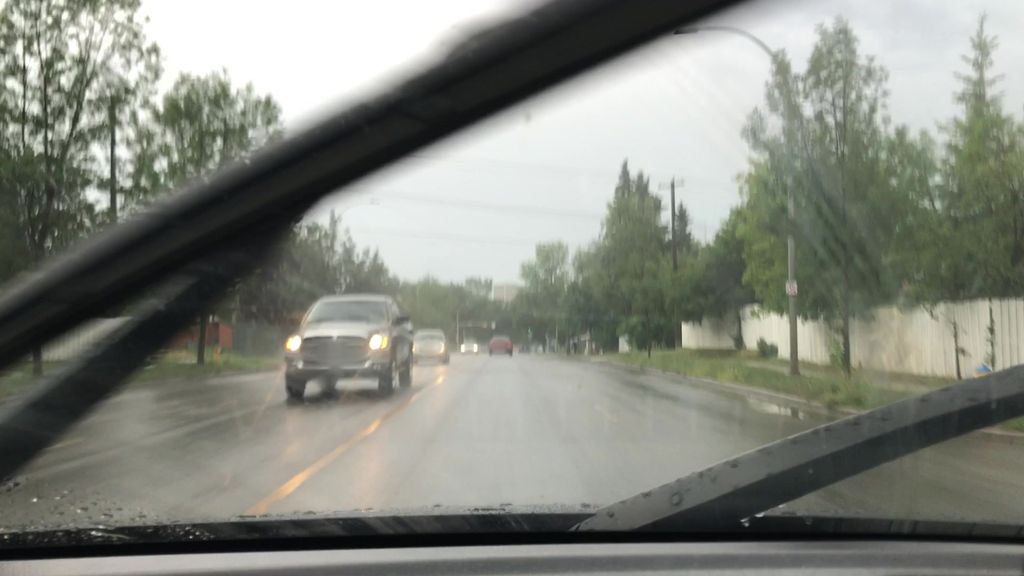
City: edmonton